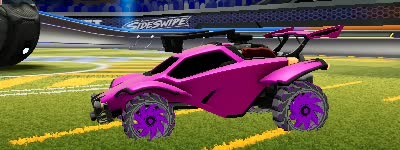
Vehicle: octane